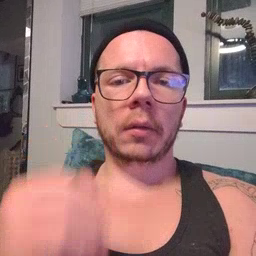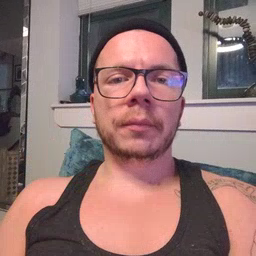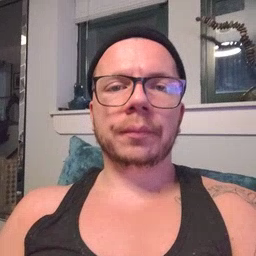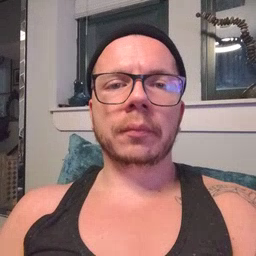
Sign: smile